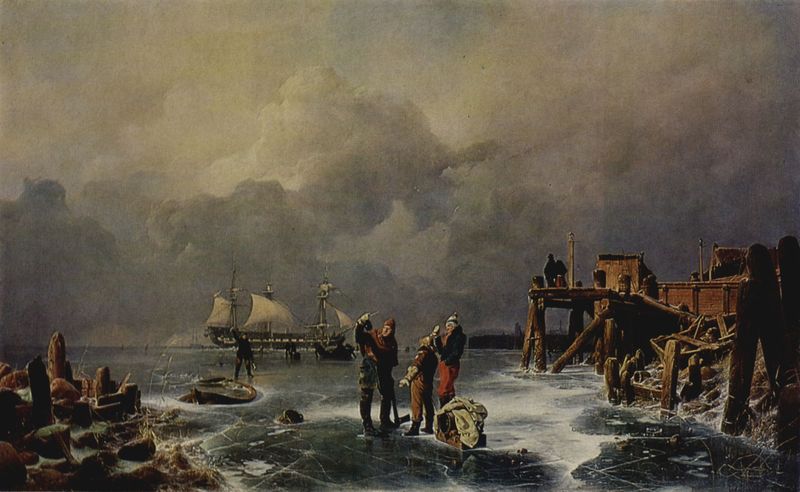
Titel: Ufer des zugefrorenen Meeres (Winterlandschaft)
Künstler: Andreas Achenbach
Standort: Sankt Petersburg
Institution: Eremitage
Schlagwörter: blau, dunkel, felsen, gemälde, gruppe, hand, himmel, mann, meer, schatten, wasser, weiß, wolken, gelb, grün, landschaft, menschen, see, stadt, ufer, braun, bunt, grau, hell, hintergrund, holz, kleider, licht, männer, schwarz, szene, eis, haus, rot, schnee, tuch, leute, malerei, hose, jacke, mütze, mützen, arm, gesicht, sehen, stehen, stein, steine, bild, holland, niederlande, signatur, ast, baumstamm, horizont, horizontlinie, kalt, natur, pfähle, wind, gehen, hütte, sonne, land, dunkelheit, stoff, boot, kahn, bewölkt, bein, farbig, gischt, küste, schiff, schiffe, segel, segelboot, strand, düster, fischer, mast, schiffer, segelschiff, gepäck, spuren, fels, klippen, leere, risse, farbe, hütten, winter, füsse, hafen, anleger, kai, masten, promenade, böschung, schaum, bootssteg, brandung, flut, holzsteg, querformat, seemänner, seestück, steg, sturm, unwetter, wetter, finster, balken, warten, ozean, segeln, fuss, burg, mole, riff, pfahl, kälte, gewitterwolken, loch, jacken, kiste, stiefel, hauben, jagd, fisch, himme, beute, jäger, dramatisch, frost, fischerei, beil, hacke, jagen, fische, holzbalken, angler, fischen, winken, picke, ankommen, gefroren, zugefroren, olz, dock, buden, seeleute, splitter, sprünge, dreimaster, pickel, gesunken, gebläht, manner, eisfischen, eisbrecher, festgefroren, gewittersturm, klirren, volle fahrt, bole, te, eris, sangler, holzausbau, weisse segel